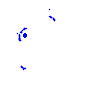
Particle: electron